Question: Time shown?
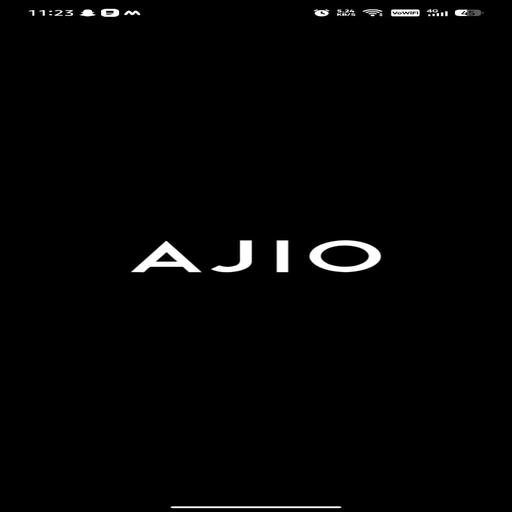
Answer: 11:23:00